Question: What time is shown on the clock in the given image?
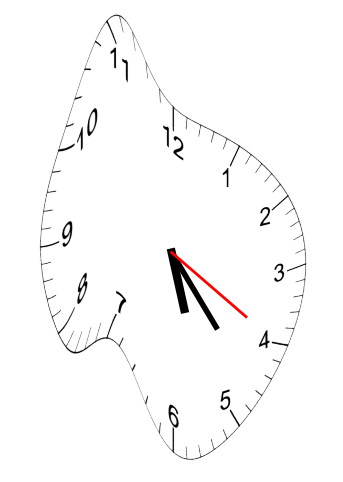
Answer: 05:23:20